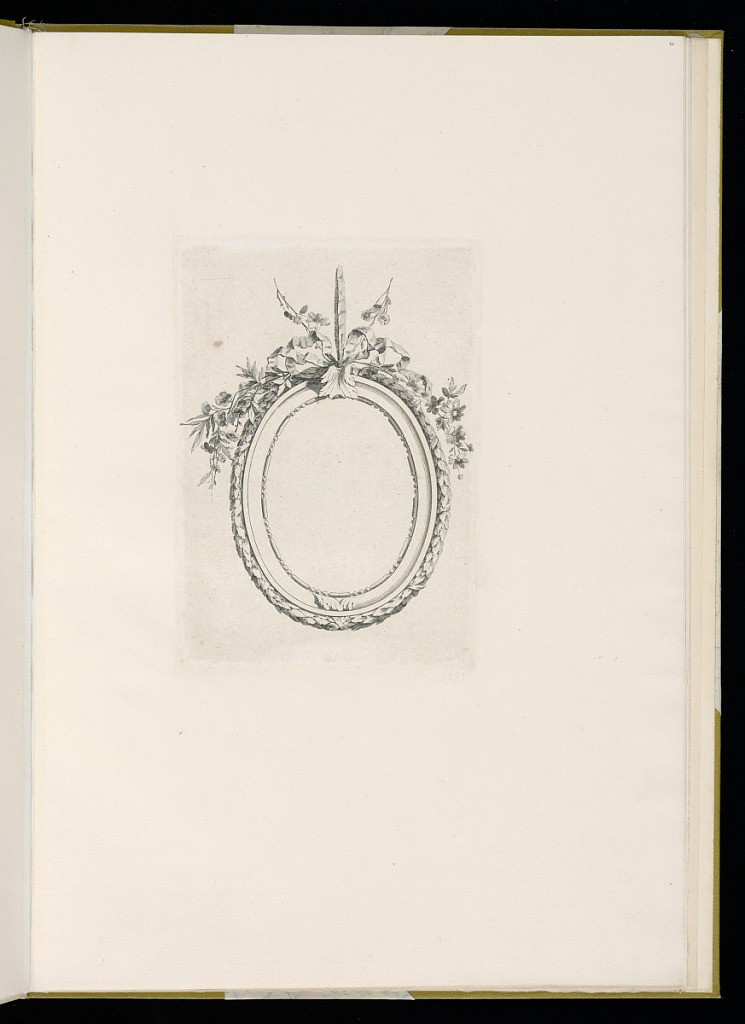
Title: Design for a Frame
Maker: Pierre Ranson, French, 1736–1786
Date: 1778
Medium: Etching on paper
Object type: Album of frames
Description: Design for a hanging oval frame or medallion decorated with a laurel leaf and ribbon molding, acanthus leaves, flowers, and foliate branches, hanging from a ribbon.